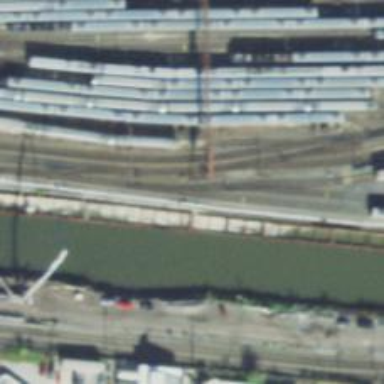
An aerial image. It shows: Railway yard.